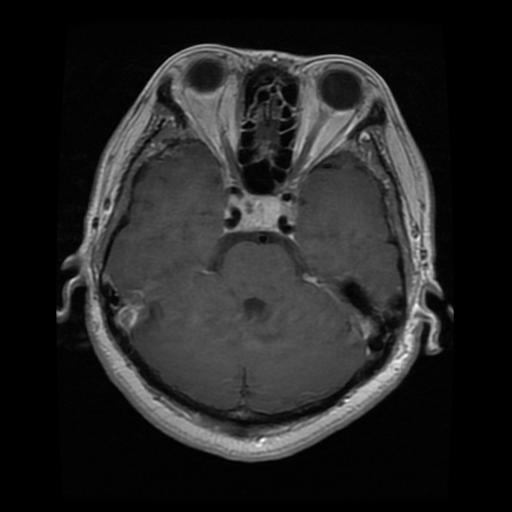
Label: pituitary